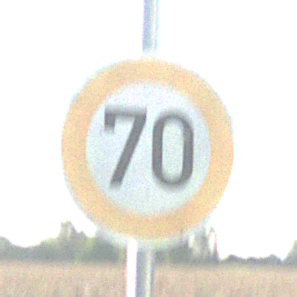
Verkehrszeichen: Geschwindigkeit70
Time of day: SunriseSunset
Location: Outdoor (Nature)
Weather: Clear
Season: NotSpecified
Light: Natural